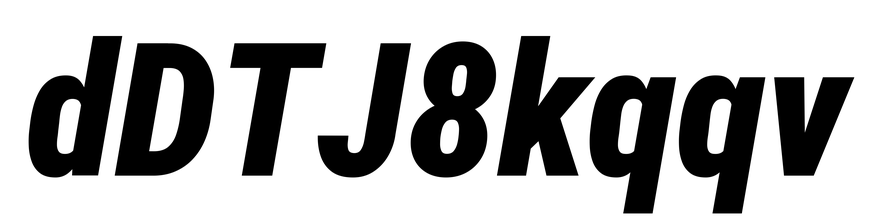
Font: Roboto-Italic_Condensed_Black_Italic